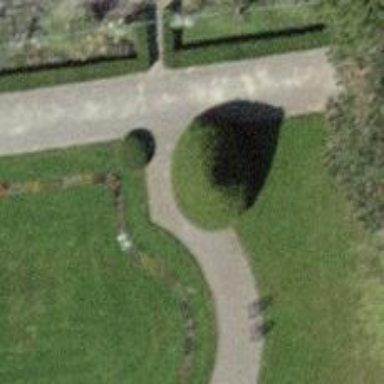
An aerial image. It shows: Avenue lined with deciduous broadleaved trees.